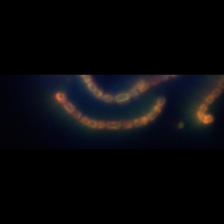
Taxon: Chaetoceros
Group: Diatoms